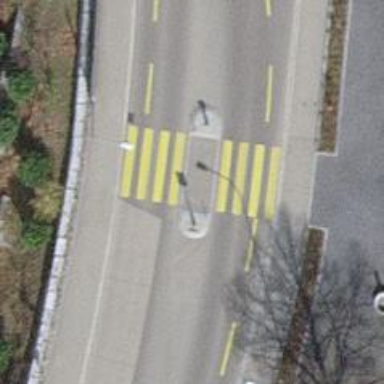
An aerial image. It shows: Secondary road with asphalt surface. It has cycle lane on both sides.